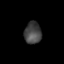
Tissue: skin
Cell type: Fibroblasts
Senescence score: 0.7506
Nuclear area (px): 371
Mean DAPI intensity: 67.846